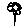
Label: flower